Question: I implemented a custom 'UIViewController' which has multiple child view controllers (mainly by using the storyboard's 'Container View' but not only).
I'm wondering what is the best way for the "root" view controller to send a message to its children, taking into account that the child(s) view controller(s) concerned by the message sent is not necessarily a direct child of the "root" view controller ?
For example:

I want to send a message from '#0' to view controllers '#1' and '#4'. The naive implementation is to iterate over the child of '#0' and send them the message, like so:
'''
for (UIViewController *childVC in self.childViewControllers)
{
if ([childVC respondsToSelector:@selector(myMessage:)])
{
[childVC performSelector@selector(myMessage:)];
}
}
'''
But it simply doesn't work, because '#3' will receive the message (or probably not if it is a 'UINavigationController' and I'm calling a custom method) and don't propagate it to its children (here '#4').
So 'UIViewController'
If not, an alternative would be to use the 'NSNotificationCenter', make the children interested in the message ('#1' and '#4') observe for a notification, and make the root view controller post a notification when necessary. But I find it a bit of an overkill only to dispatch a message to two children.
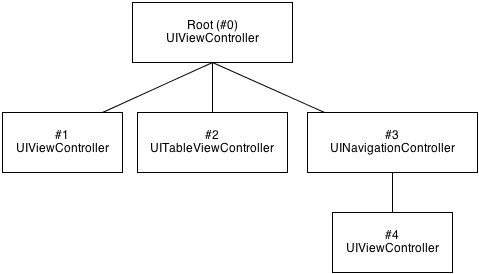
Answer: I tend to avoid 'NSNotificationCenter', because if one is not careful it will create a bit of <URL>. Still, , because it's even more of a overkill to taking of the logic of how the message should propagate between the childsViewControllers and possibility the ochildsViewControllers's childs.